Question: Currently i filter by some option in django's admin interface. For instance lets say i filter by 'By status'. Is it possible to select multiple statuses to filter results from? Here is the screenshot of the filter:

Can i select multiple items from this list?
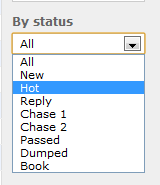
Answer: Not in the admin UI, but if you modify the URL, you can make the filtering criterion more complex.
For instance, now the URL (after you click on a filter) probably ends with something like
'''
?status__exact=a
'''
You can change this to
'''
status__in=a%2Cm
'''
in order to see both statuses 'a' and 'm'. The '%2C' encodes a comma.